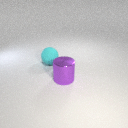
large cyan rubber sphere to the left of large purple metal cylinder